Interaction volume radius: 5 \u00c5
Interaction volume height: 20 \u00c5
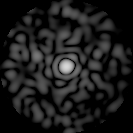
Disorder parameter: 0.7741